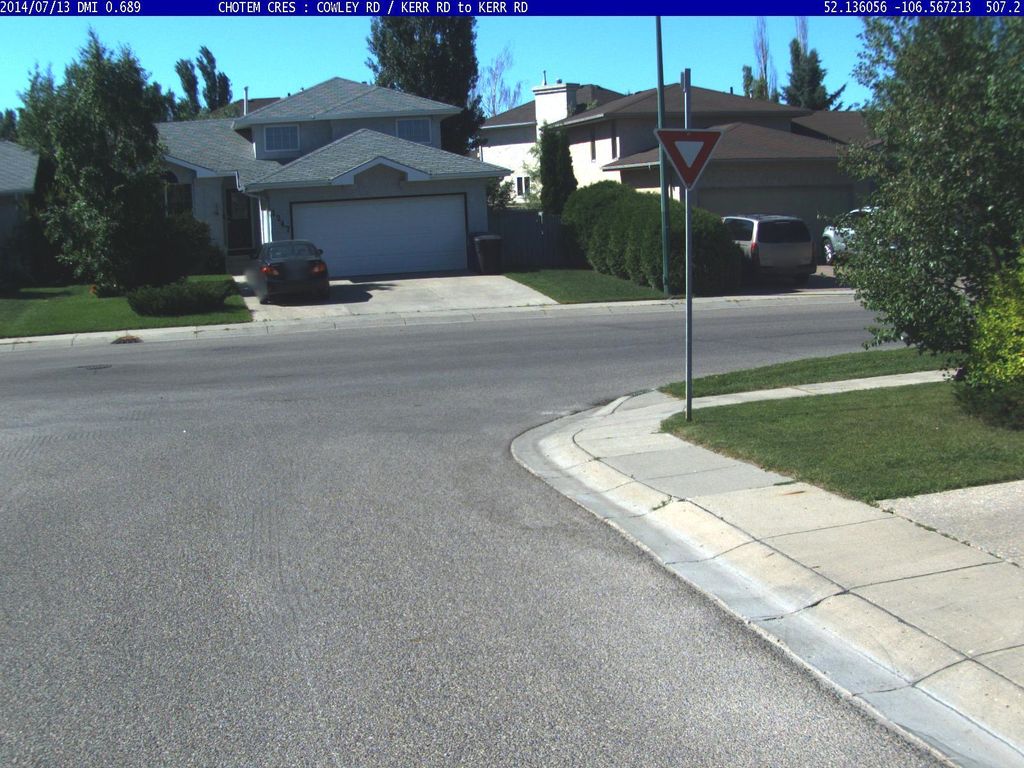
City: saskatoon